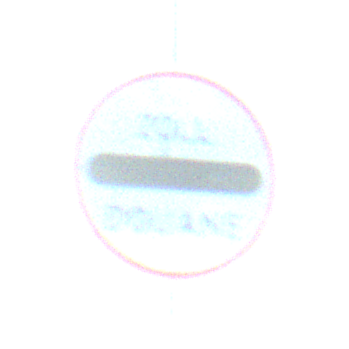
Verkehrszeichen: Zollstelle
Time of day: MorningAfternoon
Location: Outdoor (Nature)
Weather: Clear
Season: NotSpecified
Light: Natural